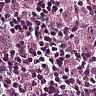
Metastatic tissue present: yes